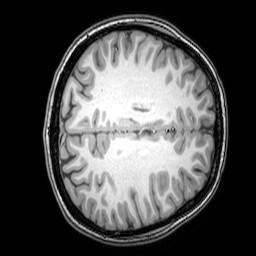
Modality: T1w
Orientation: axial
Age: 24
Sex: female
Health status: healthy
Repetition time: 0.081 s
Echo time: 0.037 s